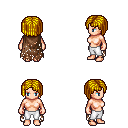
a pixel art fantasy rpg character, female body template, human, light skin, brown tattered cape, white pants, blonde pageboy hairstyle, four views (front, back, left, right), 2x2 character sprite sheet, small pixel art, hard edges, no anti-aliasing